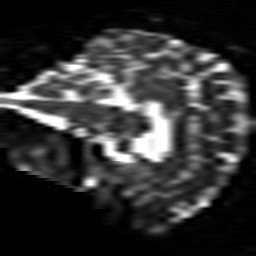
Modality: ADC
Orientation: sagittal
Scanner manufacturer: siemens
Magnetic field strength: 1.5 T
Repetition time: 8.7 s
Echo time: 0.119 s